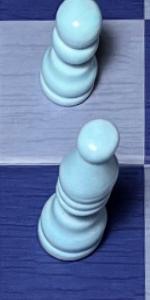
Label: Bishop_White